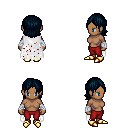
a pixel art fantasy rpg character, female body template, human, dark skin, white tattered cape, red pants, raven long bangs hairstyle, white cloth bandages, gold boots, four views (front, back, left, right), 2x2 character sprite sheet, small pixel art, hard edges, no anti-aliasing